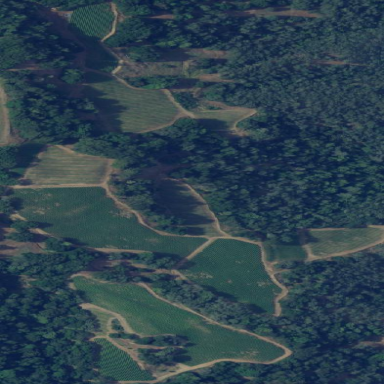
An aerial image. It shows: Vineyard with wine grapes as the main crop.